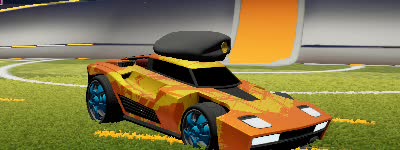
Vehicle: breakout